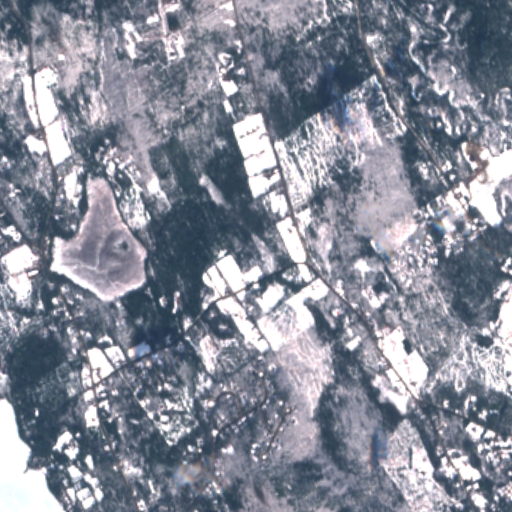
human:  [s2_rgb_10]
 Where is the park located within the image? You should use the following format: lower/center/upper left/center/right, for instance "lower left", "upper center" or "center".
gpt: The park is located in the lower left of the image.
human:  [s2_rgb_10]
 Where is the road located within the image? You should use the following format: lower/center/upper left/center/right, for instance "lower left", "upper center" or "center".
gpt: There is no road in the image.